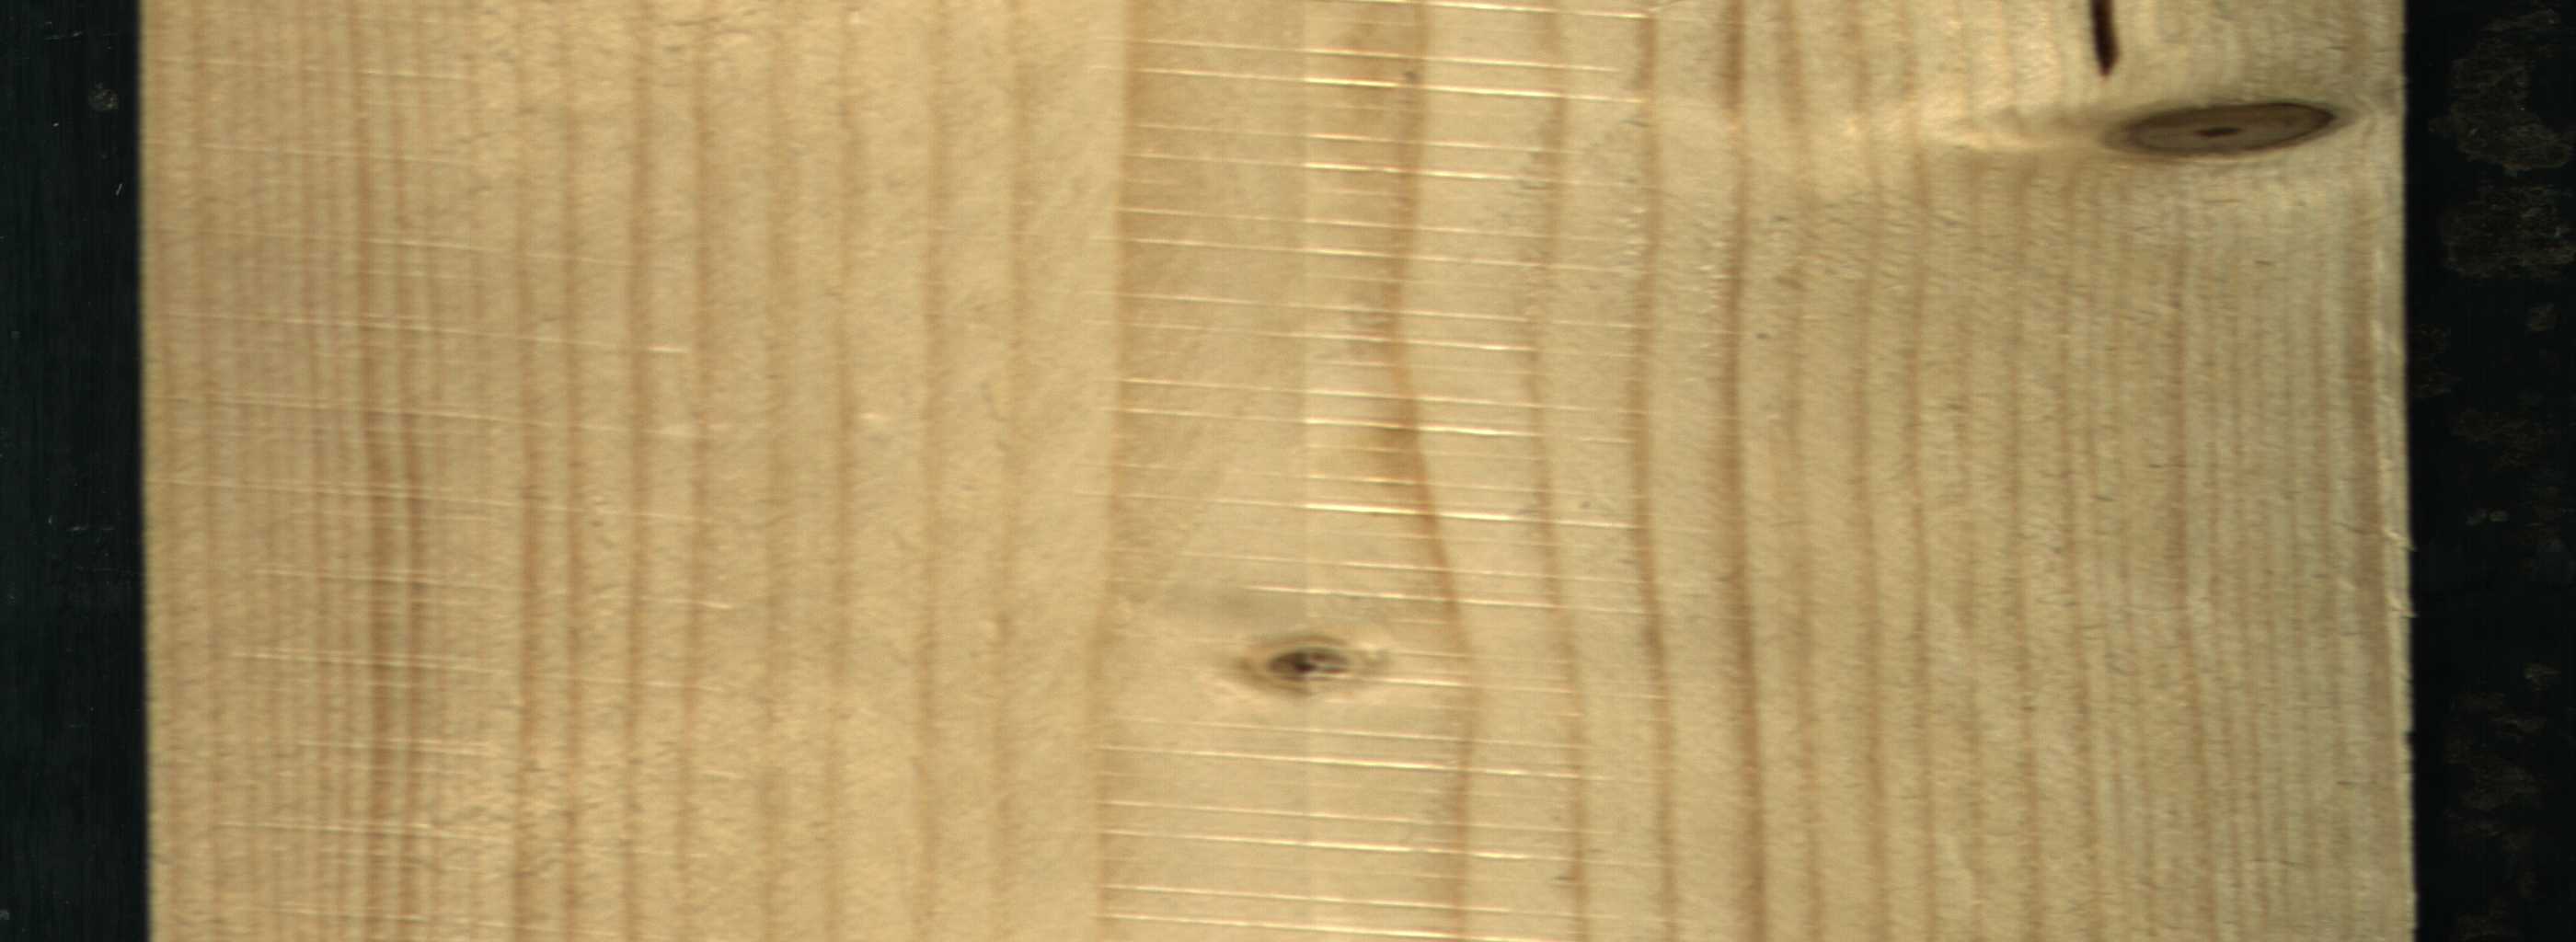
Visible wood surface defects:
resin
Dead_Knot
Live_Knot